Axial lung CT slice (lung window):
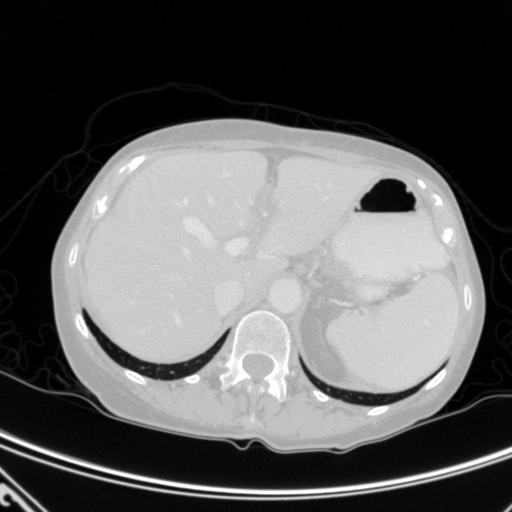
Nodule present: no